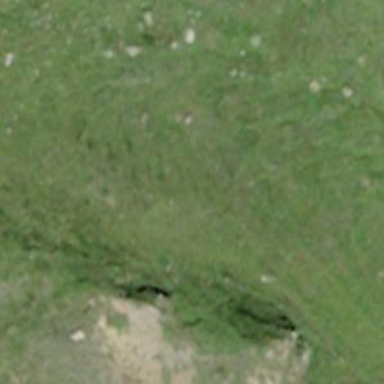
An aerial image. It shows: Path covered in grass.